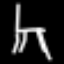
Label: chair